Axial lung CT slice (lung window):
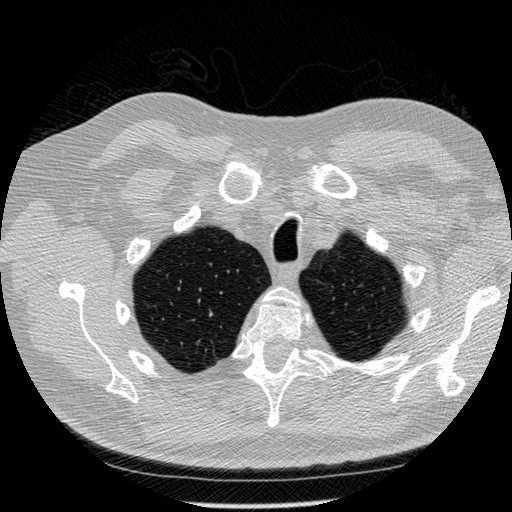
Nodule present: no